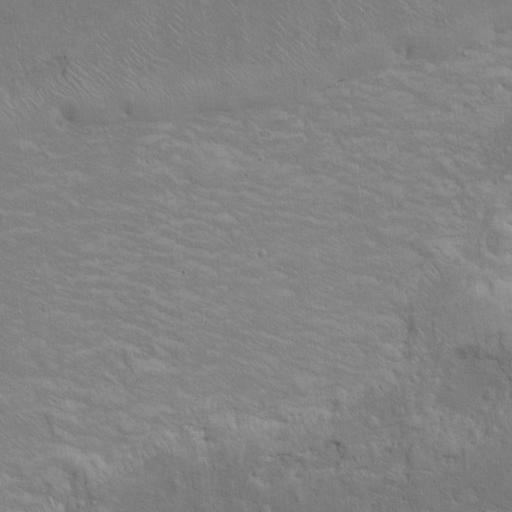
Classes present: Background, Cone